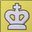
Piece: wK